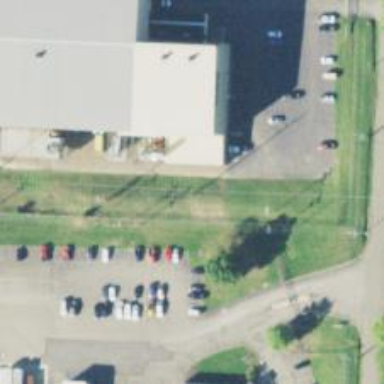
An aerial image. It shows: Power pole.